Question: OS X Finder has this nice feature to colour-label files. I'm thinking of using a similar feature in my app (that is: use this in an NSTableView/NSOutlineView, not looking to highlight items in Finder from my app). Is this ability somehow available through any of the default user interface classes or would it require a custom implementation?
I have experimented with setting NSTextFieldBezelStyle to NSTextFieldRoundedBezel but this seems to kill the ability to draw a background colour and also defaults to a grey border.

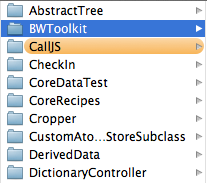
Answer: Have a look at the NSURL NSURLLabelColorKey, which is one of the attributes you can set for a URL. You can set these values with setResourceValues:error:
After Edit: Sorry, I misinterpreted the question. I think the easiest way is to use a view based table and put a borderless label inside an NSBox of the custom type. You can give the box rounded corners and a background color with no border, and that looks just like the finder label.